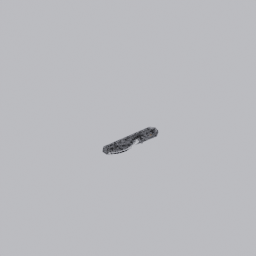
Label: mechanical